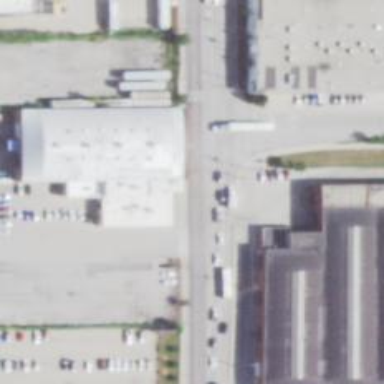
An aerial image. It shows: Industrial building.